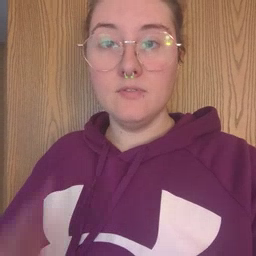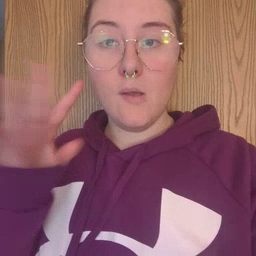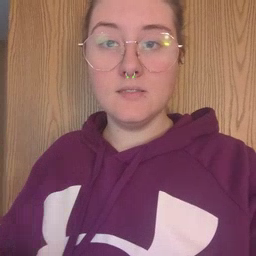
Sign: noisy